Question: I have a large list of images that have been misnamed by my artist. I was hoping to avoid giving him more work by using Automator but I'm new to it. Right now they're named in order what001a and what002a but that should be what001a and what001b. So basically odd numbered are A and even numbered at B. So i need a script that changes the even numbered to B images and renumbers them all to the proper sequential numbering. How would I go about writing that script?

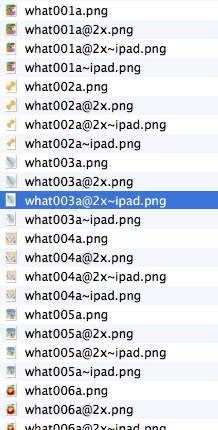
Answer: A friend of mine wrote a Python script to do what I needed. Figured I'd post it here as an answer for anyone stumbling upon a similar problem looking for help. It is in Python though so if anyone wants to convert it to AppleScript for those that may need it go for it.
'''
import os
import re
import shutil
def toInt(str):
try:
return int(str)
except:
return 0
filePath = "./"
extension = "png"
dirList = os.listdir(filePath)
regx = re.compile("[0-9]+a")
for filename in dirList:
ext = filename[-len(extension):]
if(ext != extension): continue
rslts = regx.search(filename)
if(rslts == None): continue
pieces = regx.split(filename)
if(len(pieces) < 2): pieces.append("")
filenumber = toInt(rslts.group(0).rstrip("a"))
newFileNum = (filenumber + 1) / 2
fileChar = "b"
if(filenumber % 2): fileChar = "a"
newFileName = "%s%03d%s%s" % (pieces[0], newFileNum, fileChar, pieces[1])
shutil.move("%s%s" % (filePath, filename), "%s%s" % (filePath, newFileName))
'''